Aerial crown-view tile of a tropical tree (Barro Colorado Island, Panama), acquired 20250616:
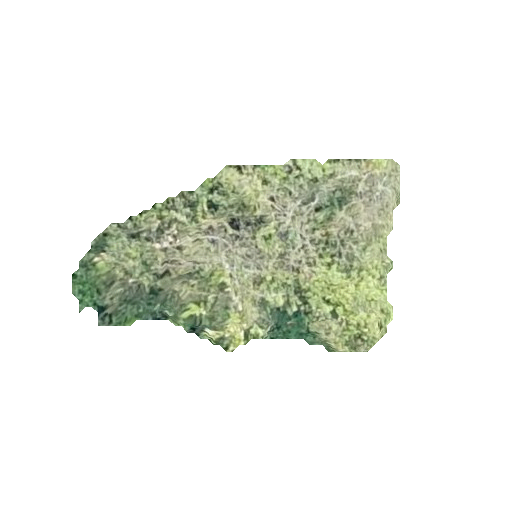
Species: Luehea seemannii
GBIF accepted scientific name: Luehea seemannii
Crown area: 68.498 m²